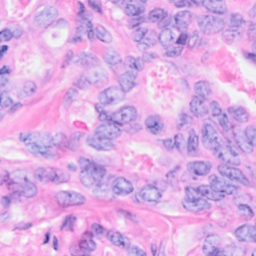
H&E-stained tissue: Breast